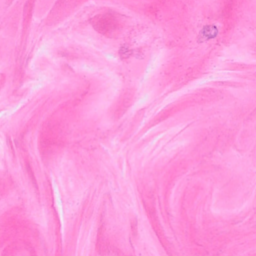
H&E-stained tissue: Breast